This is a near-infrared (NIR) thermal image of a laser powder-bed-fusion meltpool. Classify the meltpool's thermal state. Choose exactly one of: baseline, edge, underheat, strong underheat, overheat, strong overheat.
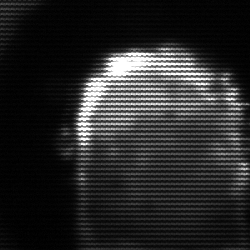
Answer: baseline